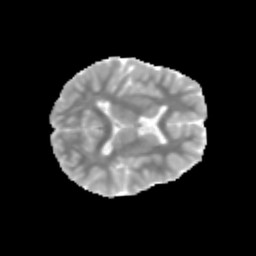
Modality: MD
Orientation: axial
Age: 10
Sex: female
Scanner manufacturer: siemens
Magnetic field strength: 3 T
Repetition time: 3.8 s
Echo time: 0.07 s